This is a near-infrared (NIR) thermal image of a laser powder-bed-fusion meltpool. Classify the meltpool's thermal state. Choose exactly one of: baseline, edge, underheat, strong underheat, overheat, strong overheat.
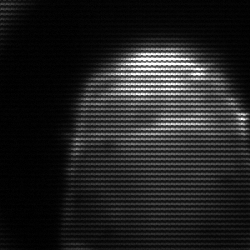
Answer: edge